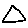
Label: triangle